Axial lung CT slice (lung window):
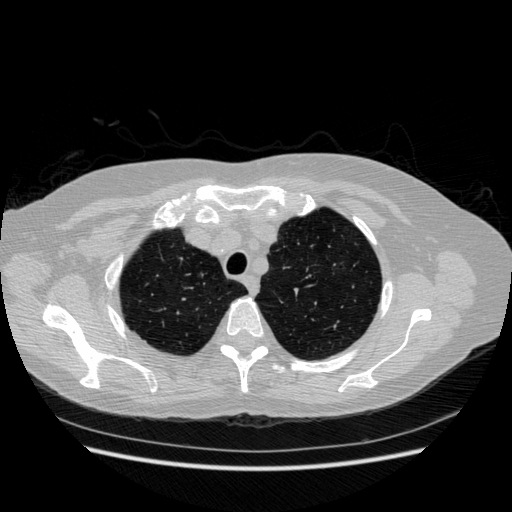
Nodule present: no